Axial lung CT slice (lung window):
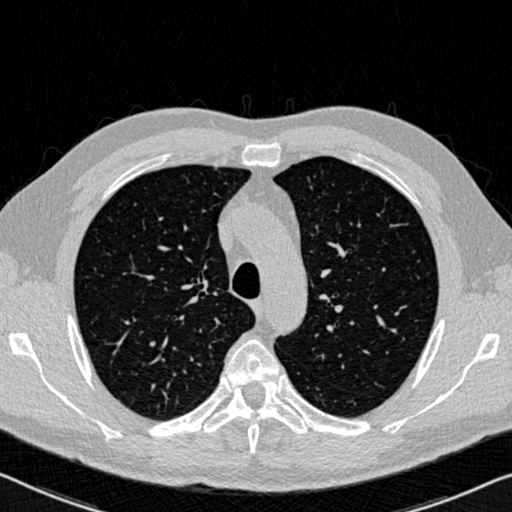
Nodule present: no